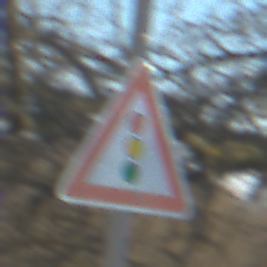
Verkehrszeichen: Lichtzeichenanlage
Umgebung: Outdoor, Nature
Tageszeit: MorningAfternoon
Wetter: Clear
Licht: Natural
Jahreszeit: NotSpecified
Kontrast: HighContrast